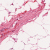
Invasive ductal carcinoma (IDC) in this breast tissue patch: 0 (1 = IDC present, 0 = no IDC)